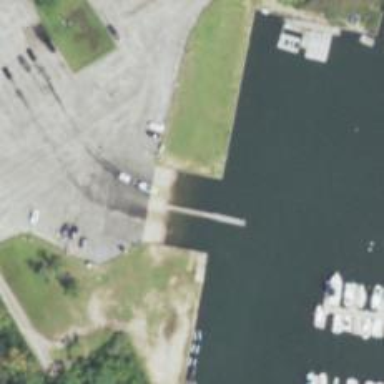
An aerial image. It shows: Slipway on service road designed for leisure land access.